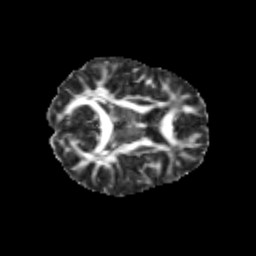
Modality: FA
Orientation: axial
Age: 9
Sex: female
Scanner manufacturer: siemens
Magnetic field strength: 3 T
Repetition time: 3.8 s
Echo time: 0.07 s